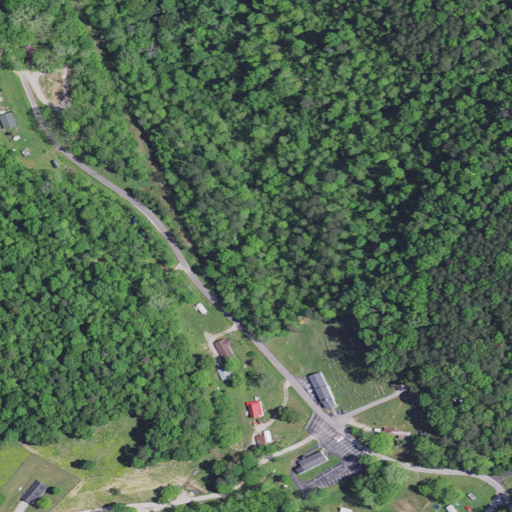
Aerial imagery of valley in Kentucky named Peter Cave Hollow containing deciduous forest, mixed forest, open development, low intensity development, pasture, and medium intensity development